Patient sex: F
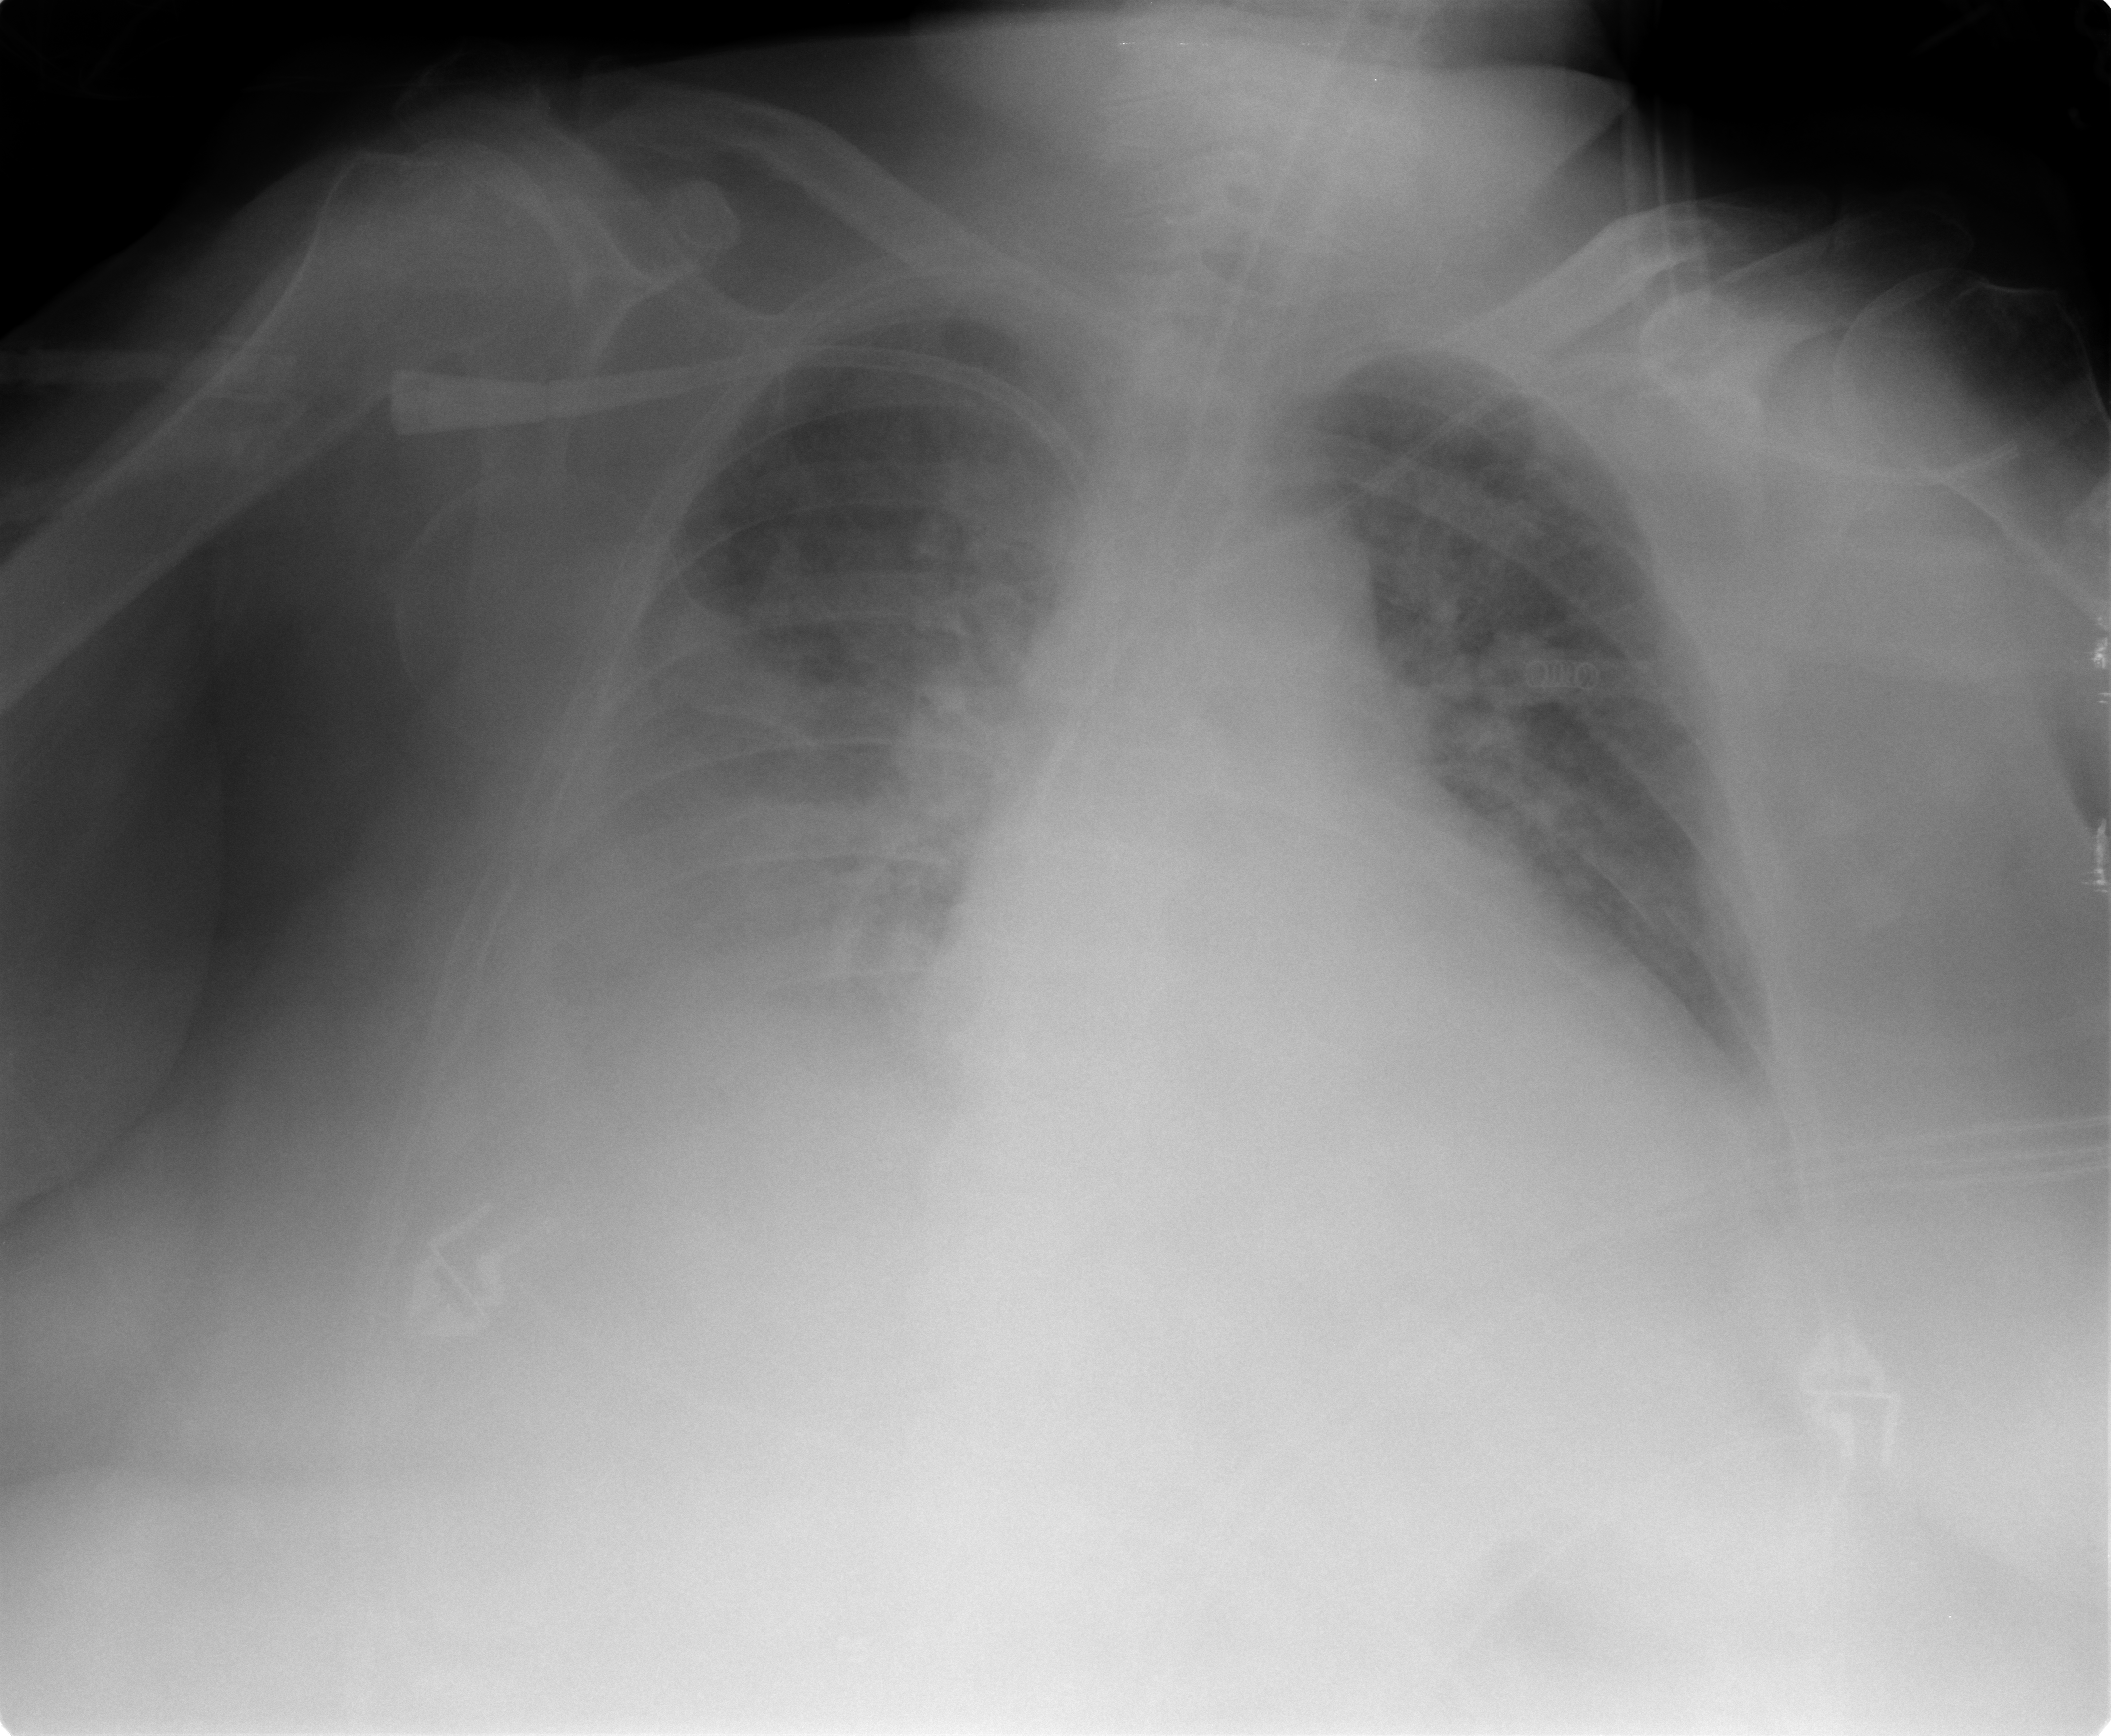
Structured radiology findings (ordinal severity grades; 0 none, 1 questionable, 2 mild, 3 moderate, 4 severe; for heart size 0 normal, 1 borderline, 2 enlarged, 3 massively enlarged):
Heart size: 2
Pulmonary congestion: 2
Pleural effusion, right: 3
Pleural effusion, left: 1
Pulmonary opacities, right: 2
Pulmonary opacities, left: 2
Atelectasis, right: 2
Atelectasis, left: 2